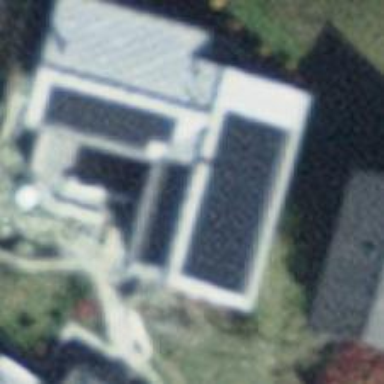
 consisting of solar photovoltaic panels."